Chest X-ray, PA view. Patient: 58 years old, sex M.
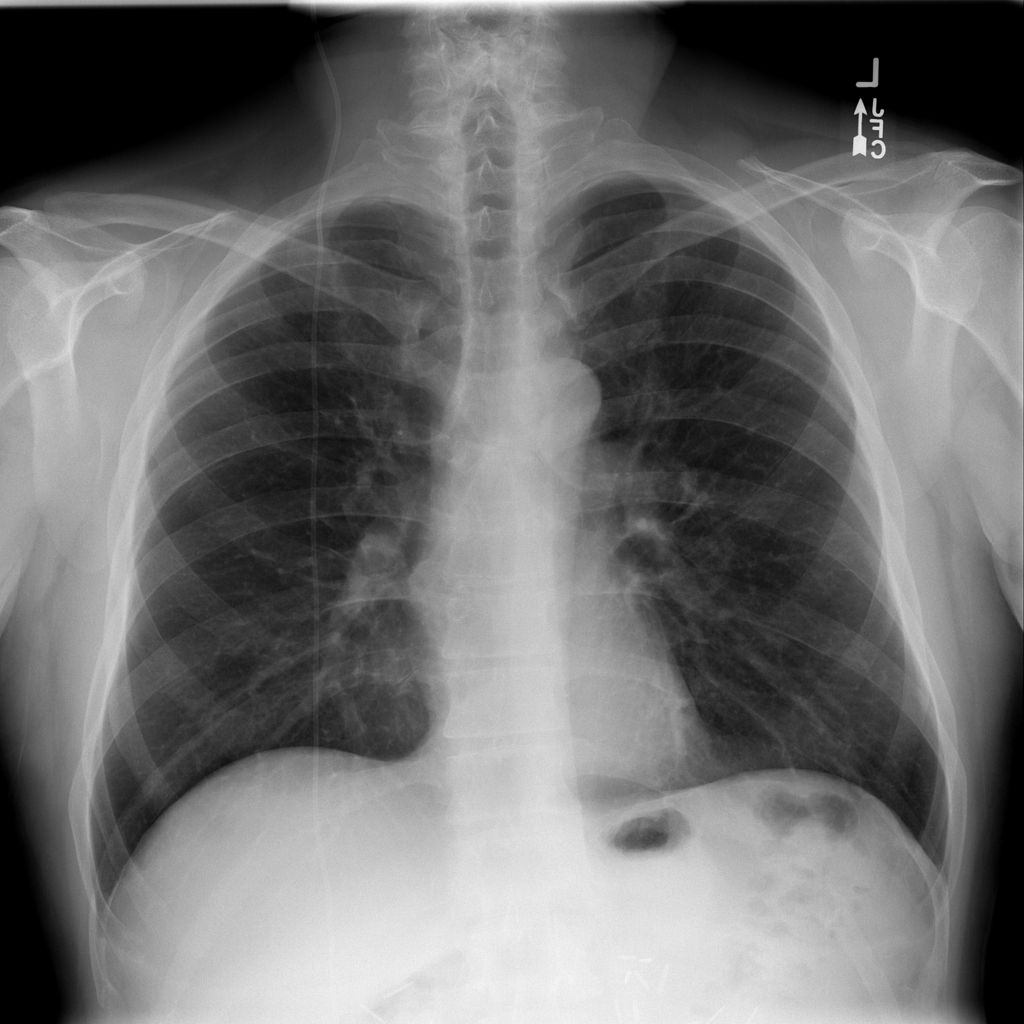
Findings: No Finding